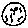
Label: moon